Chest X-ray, PA view. Patient: 19 years old, sex M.
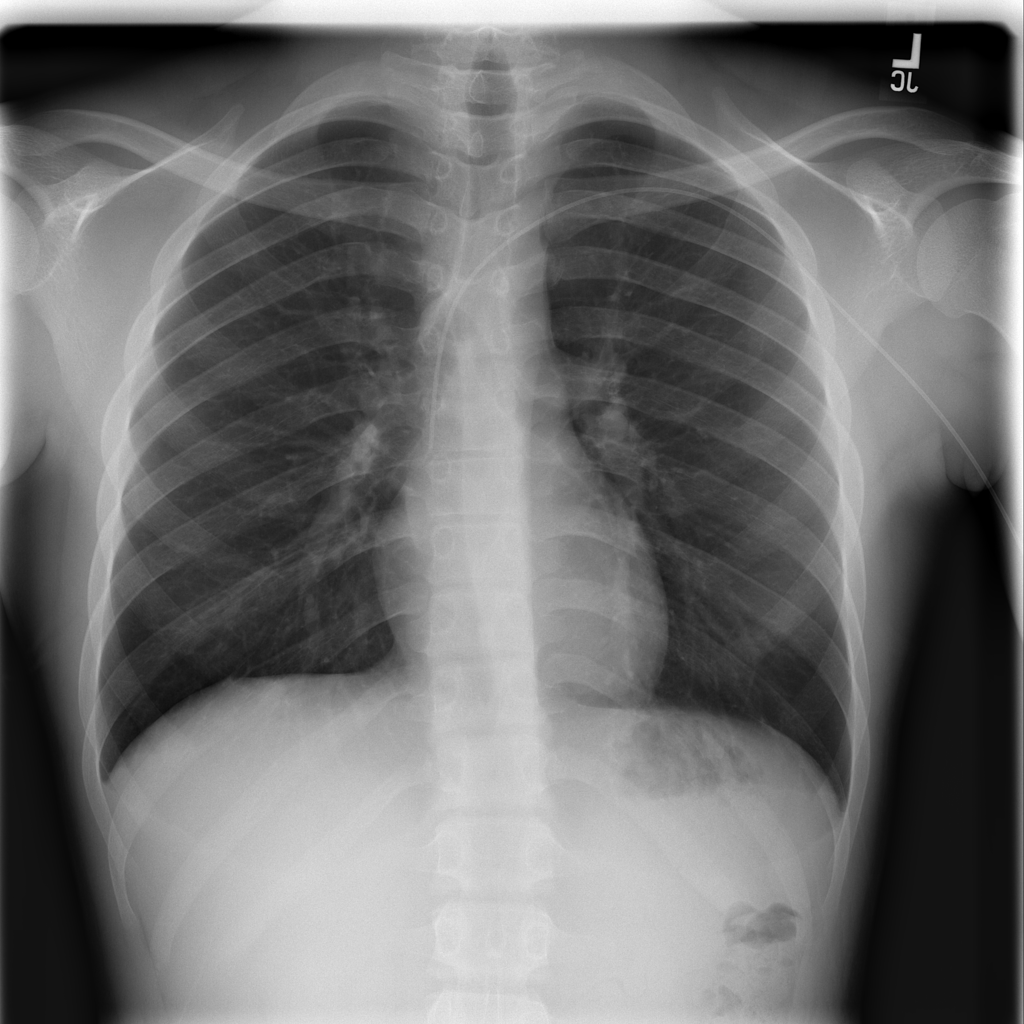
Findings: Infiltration